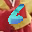
Label: 6